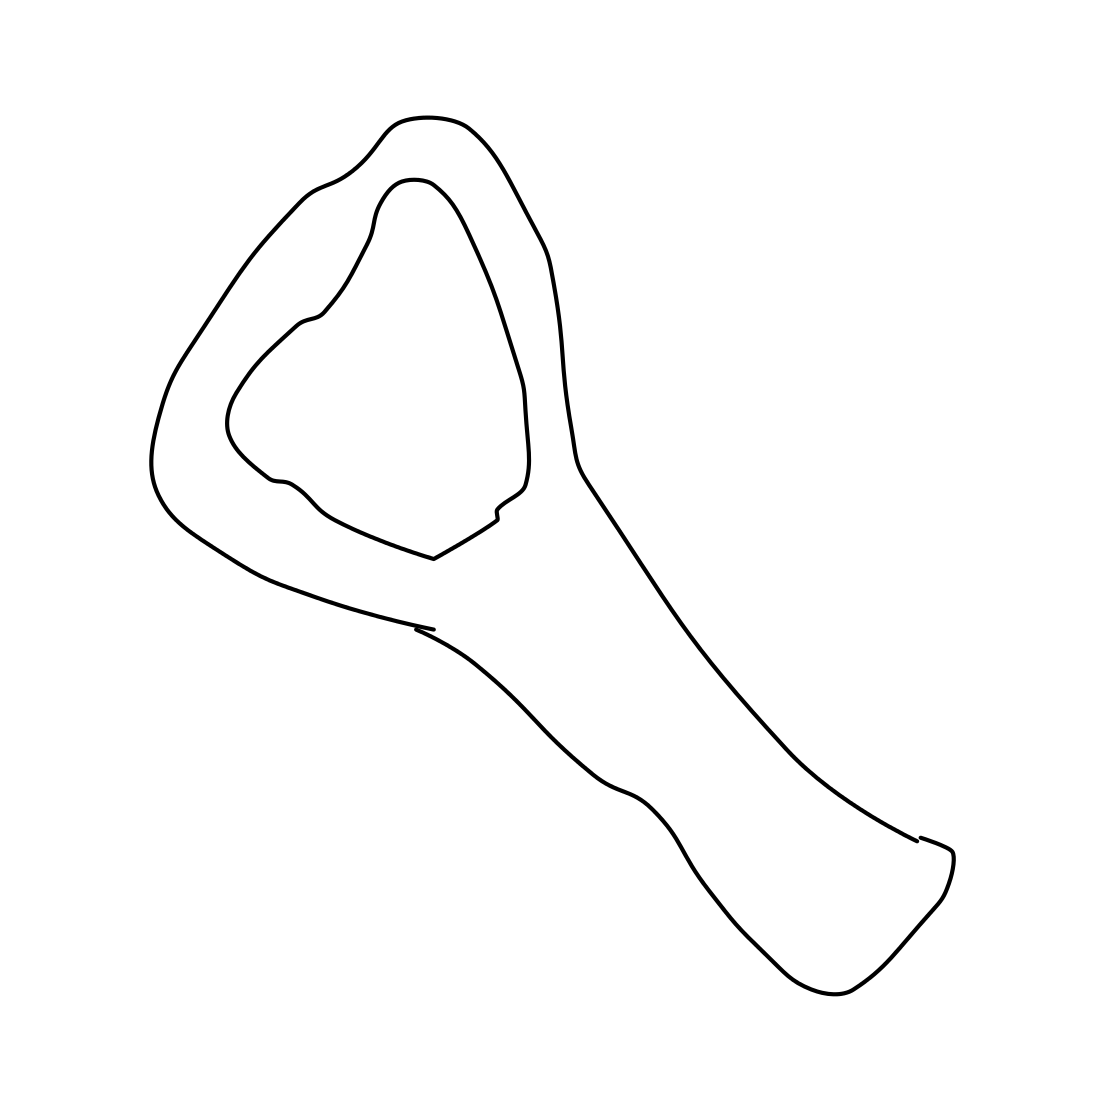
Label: bottle opener